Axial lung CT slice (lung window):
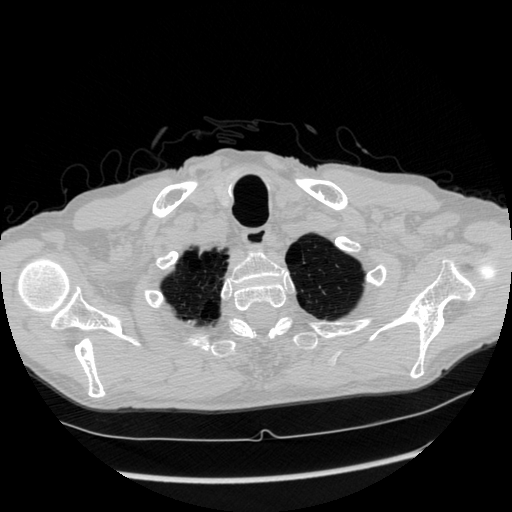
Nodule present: no